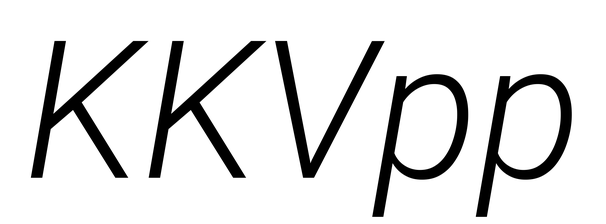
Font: Roboto-Italic_Light_Italic